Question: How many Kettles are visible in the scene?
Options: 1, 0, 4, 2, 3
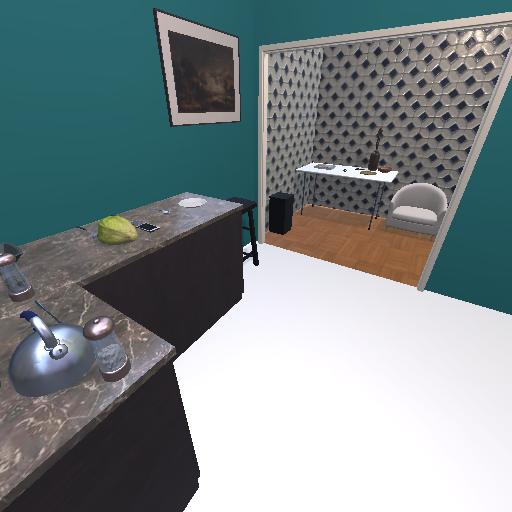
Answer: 1